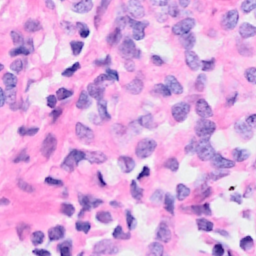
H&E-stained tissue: Breast